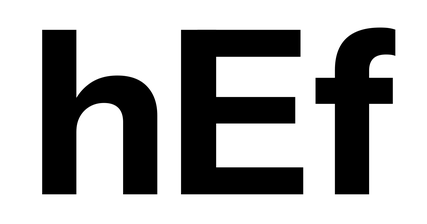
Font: InstrumentSans_Bold